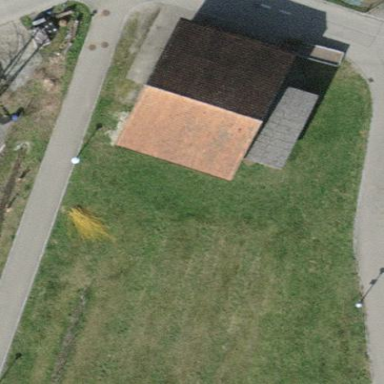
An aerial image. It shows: Shed building.